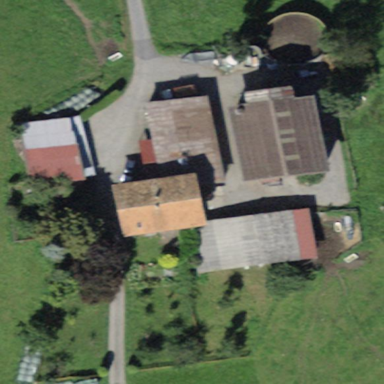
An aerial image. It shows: Farmyard area.